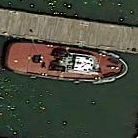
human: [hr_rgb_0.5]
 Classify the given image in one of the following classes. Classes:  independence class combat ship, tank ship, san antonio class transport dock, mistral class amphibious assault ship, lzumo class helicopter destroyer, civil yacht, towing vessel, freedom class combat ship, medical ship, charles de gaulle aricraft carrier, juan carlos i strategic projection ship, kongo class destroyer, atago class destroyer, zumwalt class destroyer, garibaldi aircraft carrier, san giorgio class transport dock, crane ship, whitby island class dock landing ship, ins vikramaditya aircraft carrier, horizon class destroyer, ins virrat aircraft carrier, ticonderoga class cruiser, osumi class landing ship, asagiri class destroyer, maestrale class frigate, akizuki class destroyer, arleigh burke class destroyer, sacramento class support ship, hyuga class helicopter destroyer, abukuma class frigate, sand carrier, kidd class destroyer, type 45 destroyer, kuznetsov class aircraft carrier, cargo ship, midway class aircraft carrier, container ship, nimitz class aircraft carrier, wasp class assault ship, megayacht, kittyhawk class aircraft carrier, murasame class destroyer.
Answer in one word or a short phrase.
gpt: Towing vessel